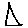
Label: triangle